Question: I have a search input box.

I already check for the first 2 characters.
'$first_two = substr($search,0,2);'
They need to start with , so I check them like this :
'''
if ($search AND $first_two == 'bs' ){
// ... do stuffs
}
'''
After that, I just realize that I don't want to have any restriction on them.
I want my first two character is .
I want to allow 'BS', 'Bs', 'bs' and 'bS'.
What do I need to fix in my 'if (?)' to allow these to happens ?
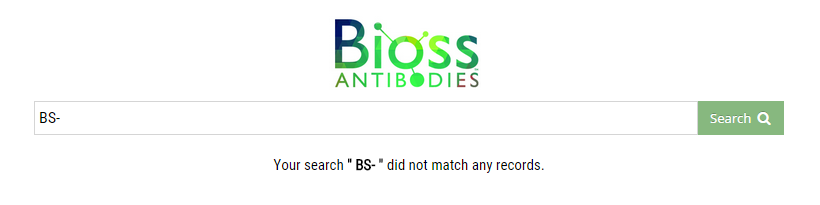
Answer: Use a certain case for your comparison, this example uses lower case
'''
$first_two = substr($search,0,2);
if ($search AND strtolower($first_two) == 'bs' ){
// ... do stuffs
}
'''
This way 'BS', 'Bs', 'bS' will all be converted to 'bs' and your comparison will always work